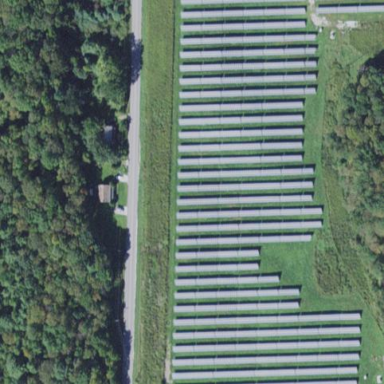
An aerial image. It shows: Solar power generator.